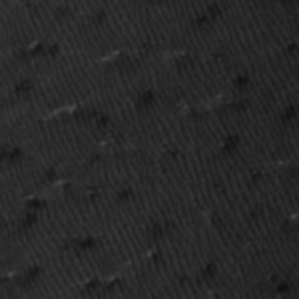
Label: frost